Question: i want to show a UI as like the following image
how to show the horizontal and vertical lines between those numbers
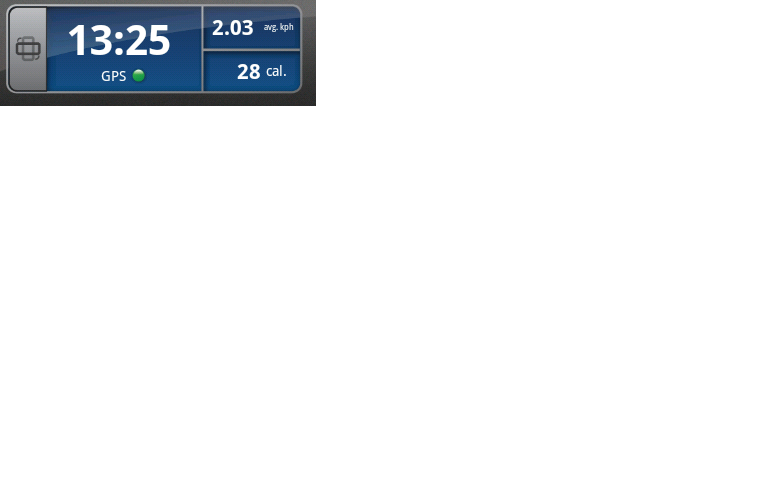
Answer: See how the lines between the boxes cast shadows? and there is a shine that carries across sections? It looks to me like the that is just a background image with the numbers laid over top of it in certain positions. So do a Relative Layout with a background image.